Question: I have tried to embed the video as shown below on my asp.net mvc app.
'''
<div class="col-lg-12 center " data-animation="bounceInRight" data-delay="300">
<iframe width="170" height="128" ng-src="https://www.youtube.com/embed/watch?v=1aDLYFBuWc8" frameborder="0" allowfullscreen style="max-width:100%; margin:0 auto; display:block;"></iframe>
</div>
'''
But when I tried to play, it shows below error.

There is no 'console window' errors.When I tried to get the url by right clicking the above video then it shows this : 'https://youtu.be/undefined'
But when I embeded below kind of url then it works fine.
'''
https://www.youtube.com/embed/A6XUVjK9W4o
'''
Could you tell me how to sort out this issue ? Thanks in advance.
I think I can avoid this issue if I use the 'Video_Id' as @Jossef Harush mentioned below.
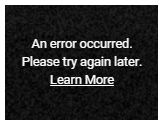
Answer: # Using ng-src in redundant
Since you don't dynamically set the video url in your example. no need to use 'ng-src'
- 'ng-src'<URL>
# YouTube Embed URL is incorrect
from they're <URL>:
>
## Embed a player using an tag
Define an tag in your application in which the src URL
specifies the content that the player will load as well as any other
player parameters you want to set. The tag's height and width
parameters specify the dimensions of the player.If you create the element yourself (rather than using the
IFrame Player API to create it), you can append player parameters
directly to the end of the URL. The URL has the following format:'http://www.youtube.com/embed/'
'https://www.youtube.com/embed/A6XUVjK9W4o' instead of 'https://www.youtube.com/embed/watch?v=1aDLYFBuWc8'
<URL>